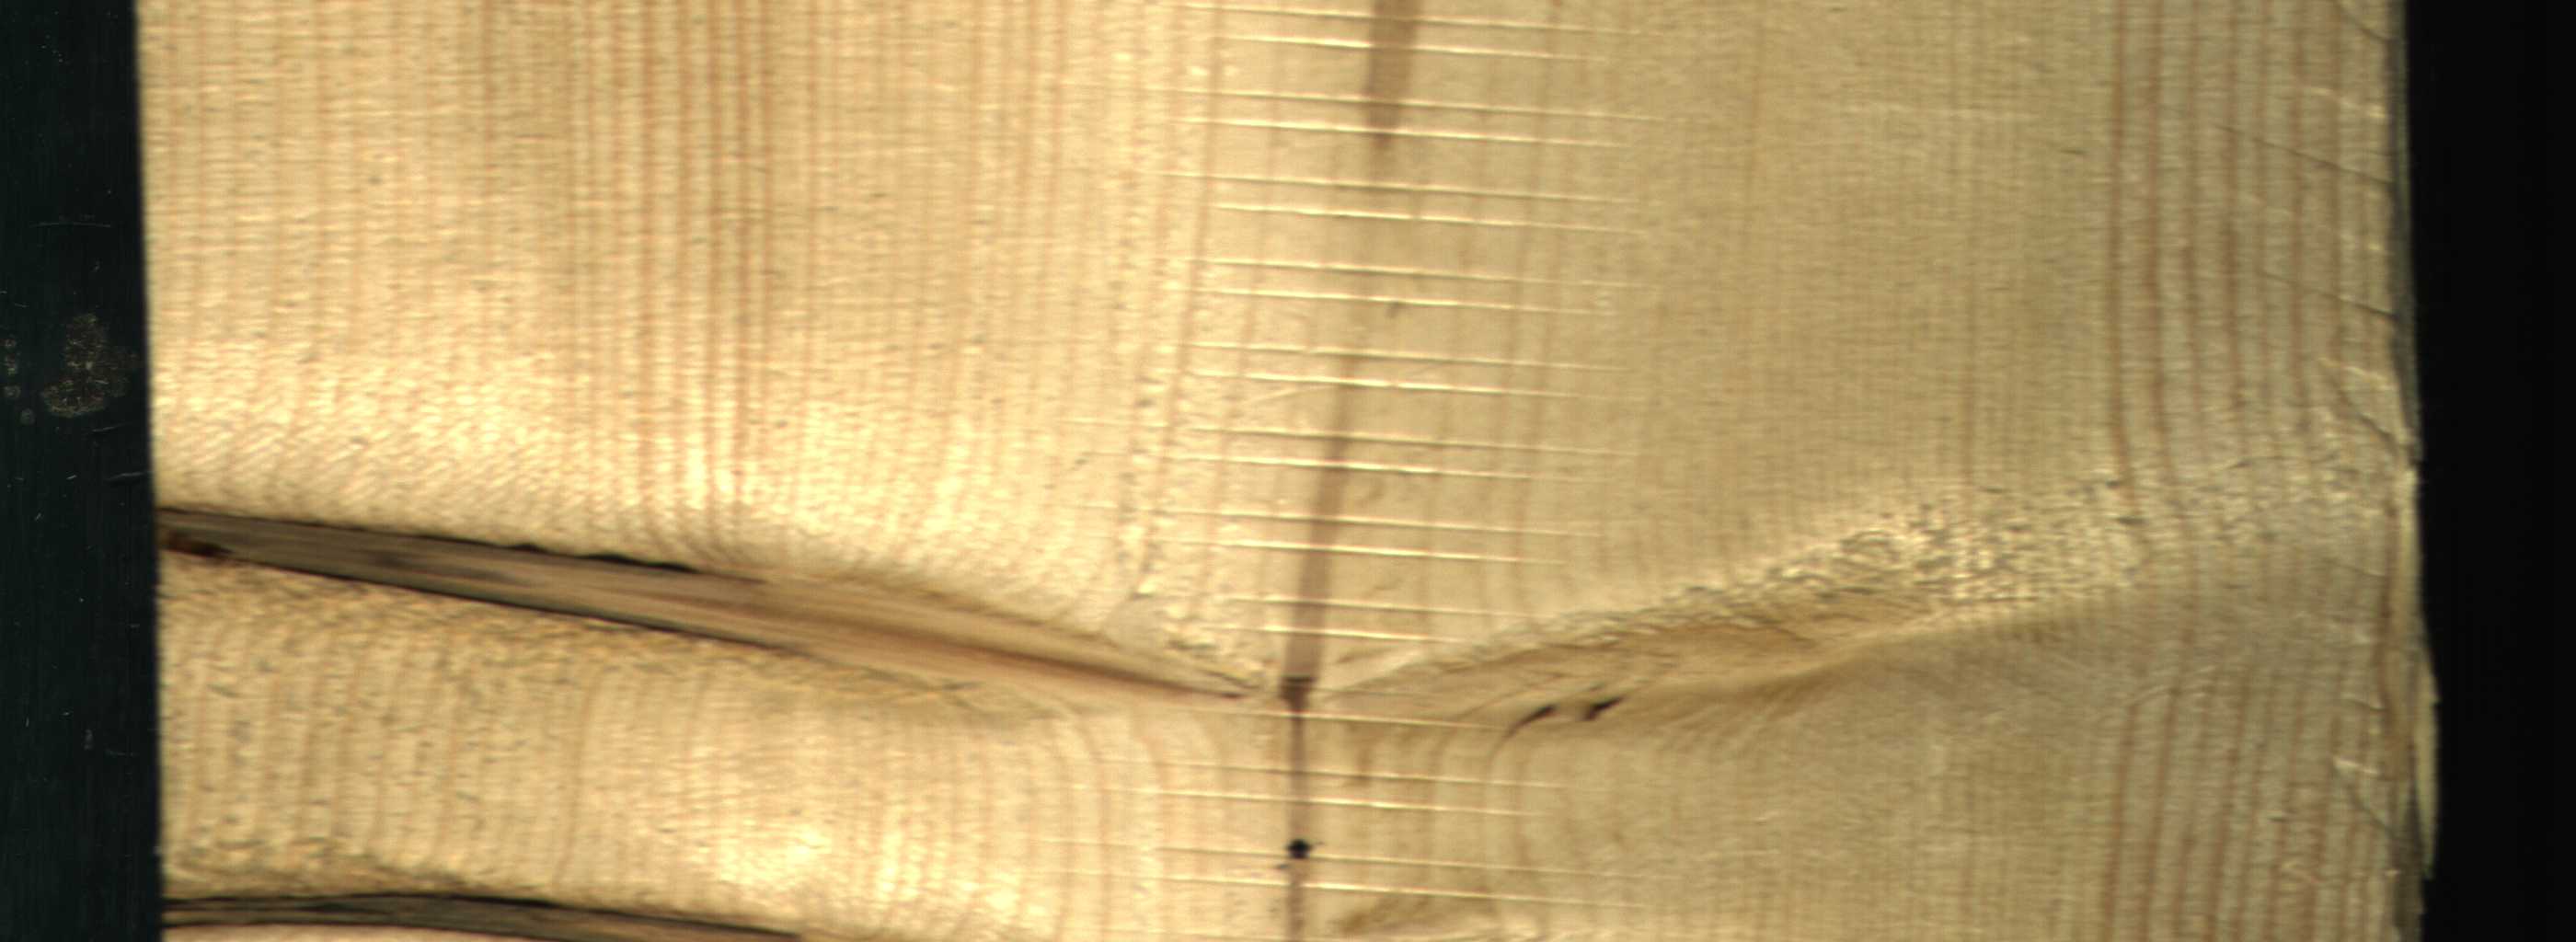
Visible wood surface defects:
Marrow
Quartzity
Dead_Knot
Dead_Knot
Live_Knot
Live_Knot